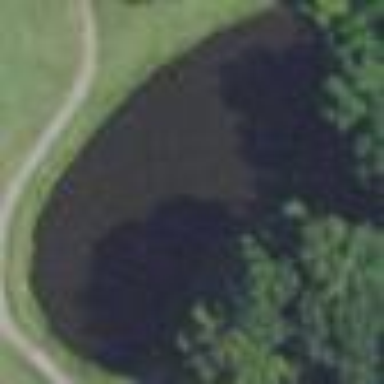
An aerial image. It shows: Water hazard in golf course. The hazard is natural water feature.